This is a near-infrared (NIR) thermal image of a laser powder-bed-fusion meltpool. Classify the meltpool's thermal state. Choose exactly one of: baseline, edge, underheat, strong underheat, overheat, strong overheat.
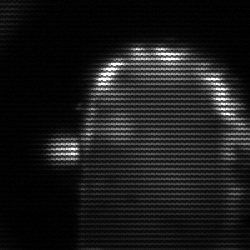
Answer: baseline